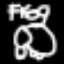
Label: frog